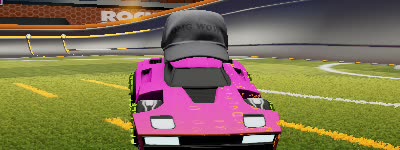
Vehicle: breakout